This is a demodulated (Hilbert-envelope) spectrum computed from a bearing vibration snapshot; the dashed markers indicate where each bearing fault type would appear (BPFO, BPFI, BSF, FTF). Diagnose the bearing from this image, choosing from: normal, inner_race, outer_race, ball.
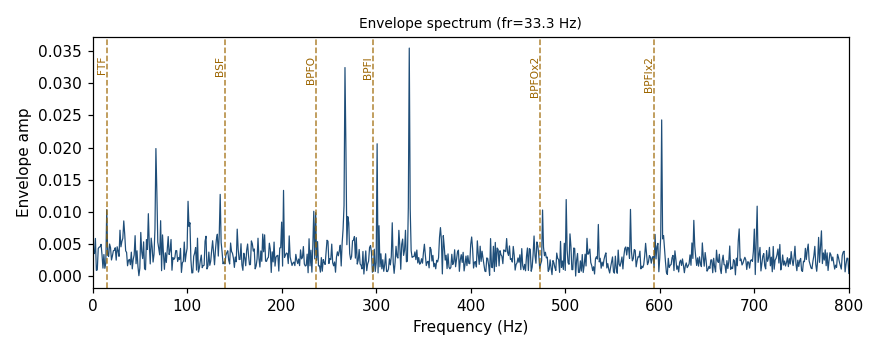
Answer: inner_race